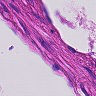
Metastatic tissue present: no